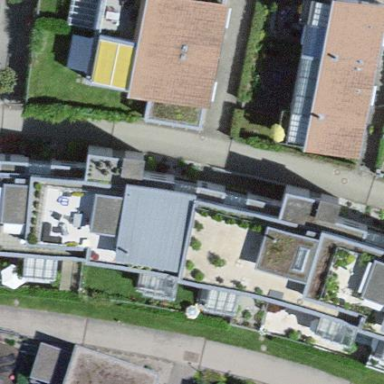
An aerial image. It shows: Image showing building with apartments.